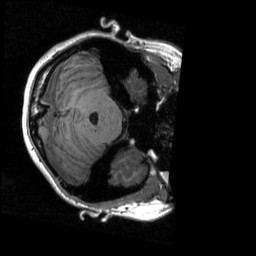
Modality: T1w
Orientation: axial
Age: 22
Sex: female
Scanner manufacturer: siemens
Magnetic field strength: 3 T
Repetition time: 2.3 s
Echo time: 0.00298 s